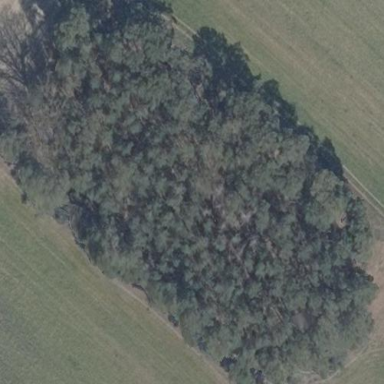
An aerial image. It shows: Forest area.